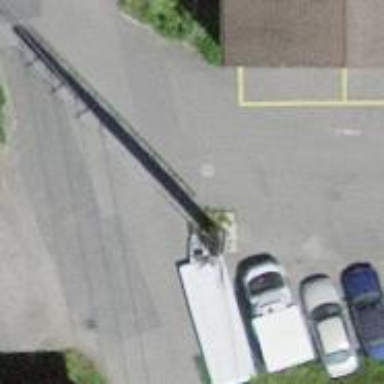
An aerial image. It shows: Power pole.